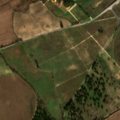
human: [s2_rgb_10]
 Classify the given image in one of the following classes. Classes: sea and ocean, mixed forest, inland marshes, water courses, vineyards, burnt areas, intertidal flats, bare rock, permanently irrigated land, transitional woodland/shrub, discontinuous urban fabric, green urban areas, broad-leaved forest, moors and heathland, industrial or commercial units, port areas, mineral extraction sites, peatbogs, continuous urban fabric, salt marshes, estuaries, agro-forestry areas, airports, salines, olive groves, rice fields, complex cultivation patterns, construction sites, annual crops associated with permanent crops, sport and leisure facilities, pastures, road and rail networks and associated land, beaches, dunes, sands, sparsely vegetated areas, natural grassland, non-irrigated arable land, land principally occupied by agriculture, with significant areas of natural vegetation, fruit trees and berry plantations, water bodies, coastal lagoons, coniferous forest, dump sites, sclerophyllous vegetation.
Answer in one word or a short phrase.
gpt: non-irrigated arable land, permanently irrigated land, vineyards, agro-forestry areas